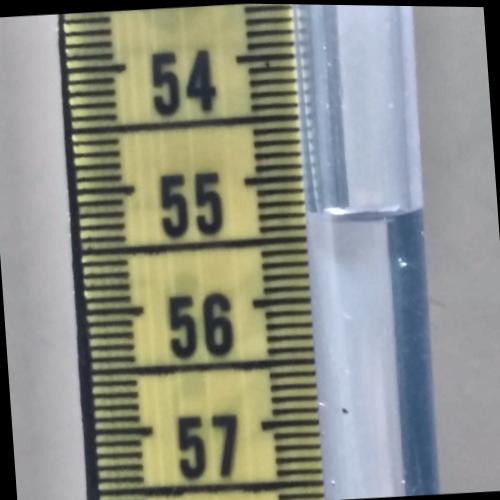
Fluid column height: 55.3 cm